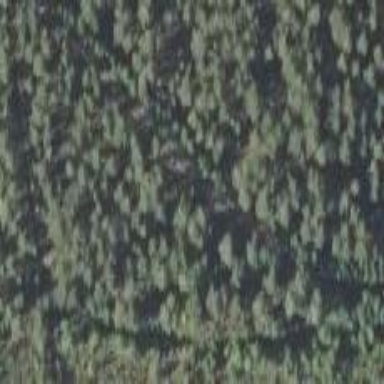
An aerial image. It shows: Wetland forest with evergreen needle-leaved trees.